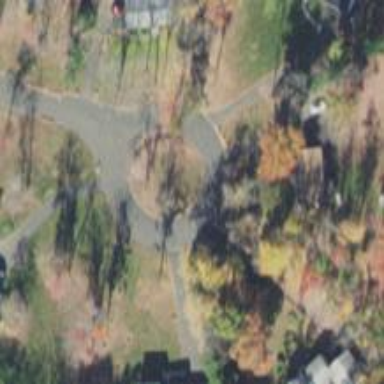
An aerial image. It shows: Turning loop on the road.